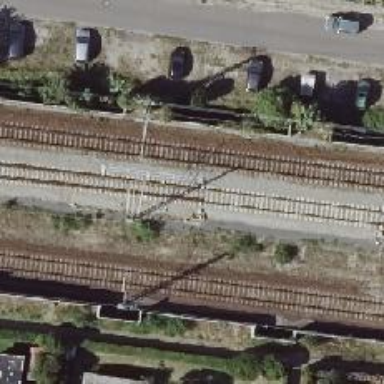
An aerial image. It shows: Railway switch with the turnout on the left side.